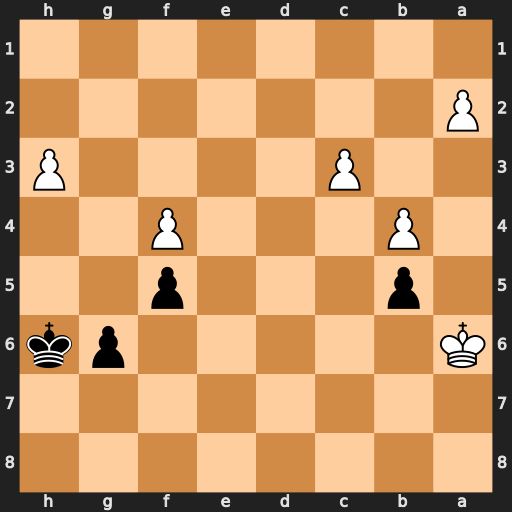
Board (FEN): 8/8/K5pk/1p3p2/1P3P2/2P4P/P7/8
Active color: b
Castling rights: -
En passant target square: -
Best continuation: g5 Kxb5 g4 hxg4 fxg4 Kc6 g3